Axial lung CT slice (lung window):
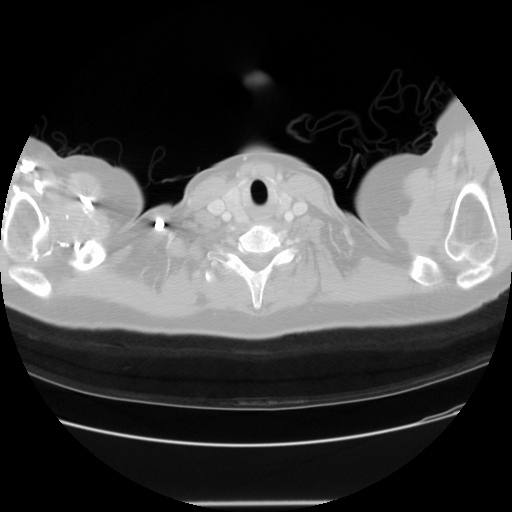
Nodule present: no